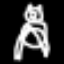
Label: frog